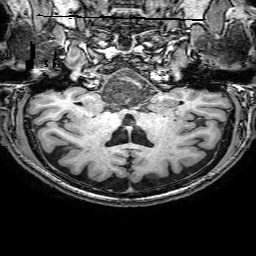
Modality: T1w
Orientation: sagittal
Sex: male
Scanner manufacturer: philips
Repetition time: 0.008278 s
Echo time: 0.00383 s